Question: On my site, it displays a table of data.
I've got a link that will load another table of data from a URL.
'''
$("#another").click(function() {
var newGeneration = $('<p />').load('another.php?cycle=' + i);
$('tbody').append(newGeneration);
i++;
});
'''
Is there a way to get it so that it doesn't add a p tag and just directly load the file into the tbody? I tried changing it to tr, but that just made trs inside of trs.
The code that displays another result
'''
echo "<tr>";
echo "<td>" . $keys[$k] . "</td>";
echo "<td>" . $jobs[$k] . "</td>";
echo "</tr>";
'''
What I don't want to happen (like it is now)

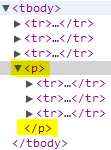
Answer: I think its better to send a get request instead of complicating the use of load.
'''
$("#another").click(function() {
$.get('another.php', { 'cycle' : i }, function(data) {
$('tbody').append(data);
});
});
'''